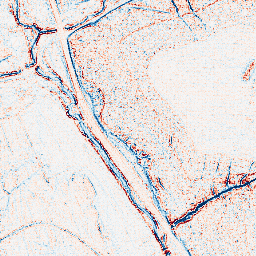
Category: classical
Decomposition family: uniform
Decomposition parameters: size: 3
Upsampling method: sinc_blackman
Upsampling parameters: scale: 2
kernel_size: 4
Upsampling scale: 2